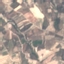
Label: PermanentCrop